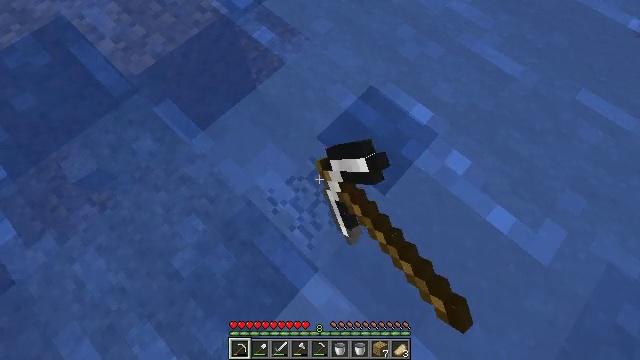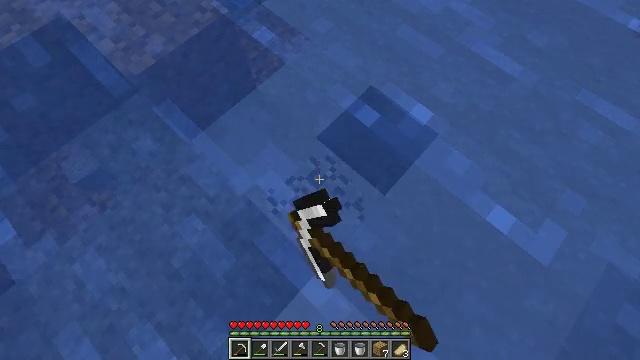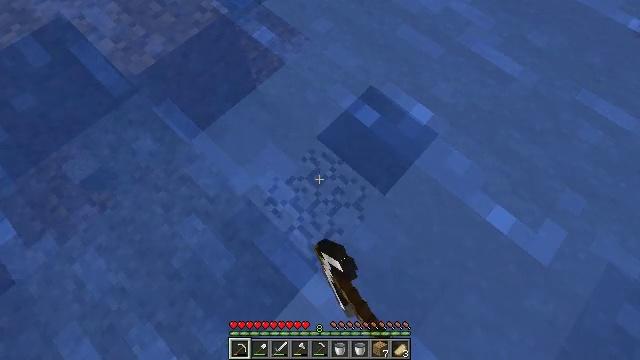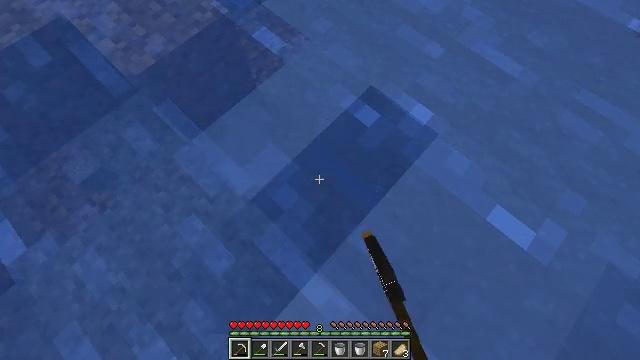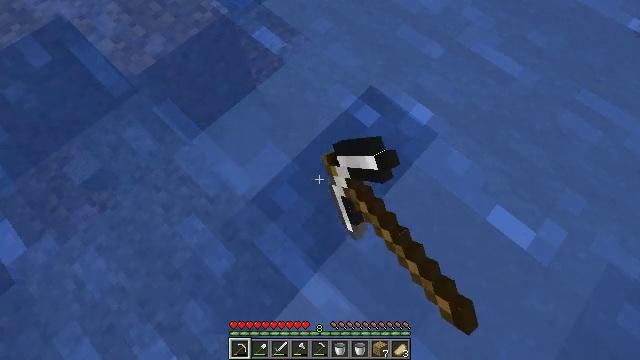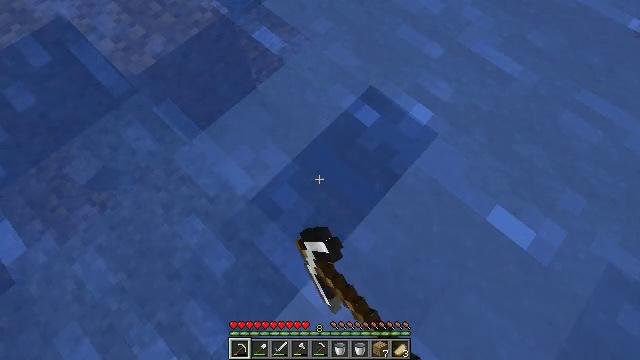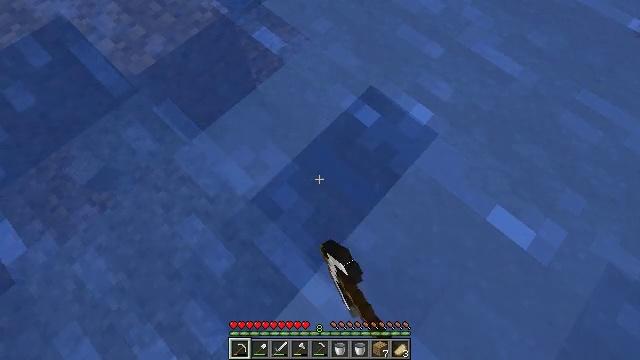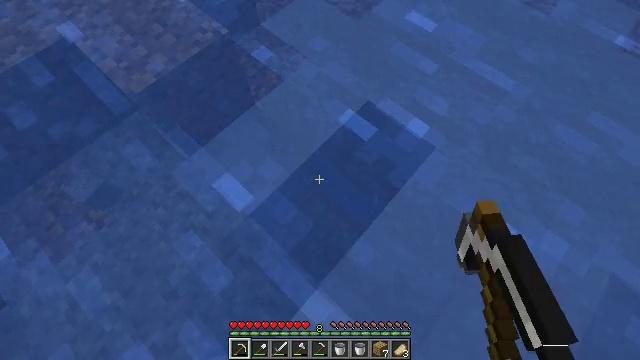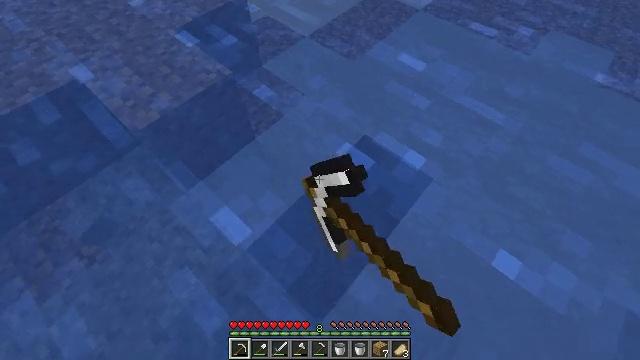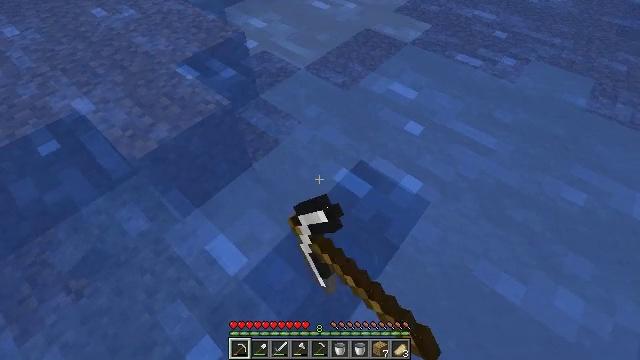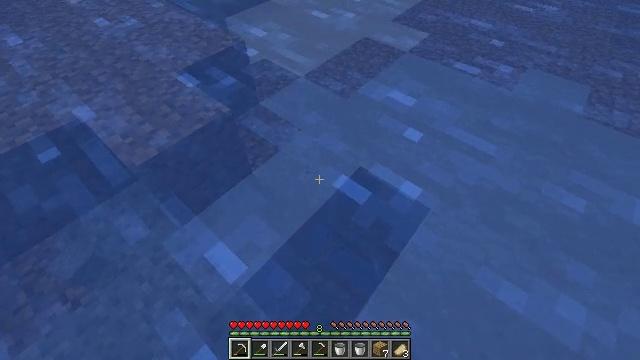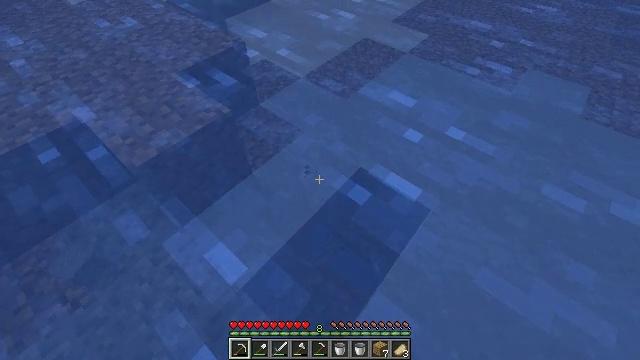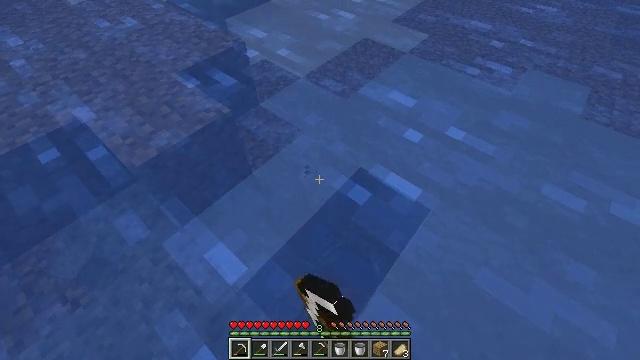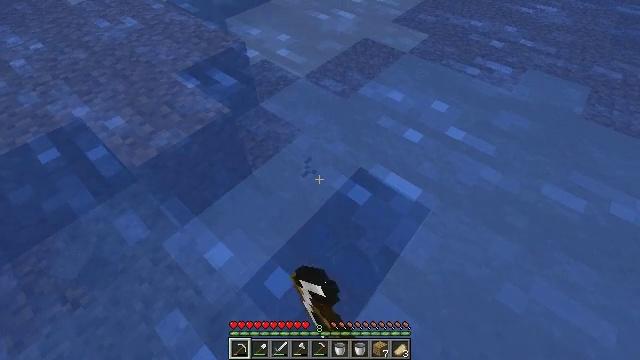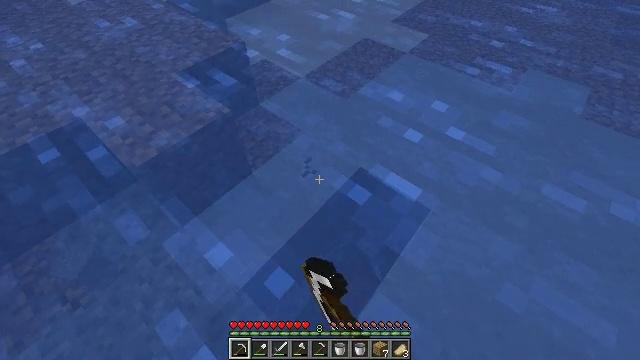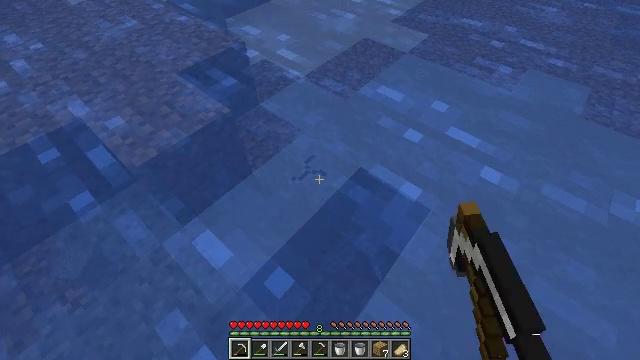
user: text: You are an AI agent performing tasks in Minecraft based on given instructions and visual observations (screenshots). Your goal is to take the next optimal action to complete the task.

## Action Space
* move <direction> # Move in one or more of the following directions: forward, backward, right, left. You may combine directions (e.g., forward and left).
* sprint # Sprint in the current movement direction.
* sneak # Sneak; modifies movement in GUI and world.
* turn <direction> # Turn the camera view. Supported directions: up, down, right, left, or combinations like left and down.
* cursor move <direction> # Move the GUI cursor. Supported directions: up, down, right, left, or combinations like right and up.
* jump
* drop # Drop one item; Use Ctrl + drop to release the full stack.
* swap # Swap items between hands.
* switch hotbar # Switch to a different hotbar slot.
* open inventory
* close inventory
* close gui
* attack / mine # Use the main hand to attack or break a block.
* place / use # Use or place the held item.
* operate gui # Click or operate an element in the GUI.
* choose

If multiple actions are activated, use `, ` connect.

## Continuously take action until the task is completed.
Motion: motion action
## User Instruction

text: Gather clay blocks.
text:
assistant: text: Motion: attack / mine
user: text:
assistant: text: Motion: attack / mine
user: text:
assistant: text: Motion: attack / mine
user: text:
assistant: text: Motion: attack / mine
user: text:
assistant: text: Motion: attack / mine
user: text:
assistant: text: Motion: attack / mine
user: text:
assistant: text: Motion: turn up, attack / mine
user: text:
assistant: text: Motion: turn up, attack / mine
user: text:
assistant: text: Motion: turn right and up, attack / mine
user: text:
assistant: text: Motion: turn up, attack / mine
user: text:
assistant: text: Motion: attack / mine
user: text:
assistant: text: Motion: attack / mine
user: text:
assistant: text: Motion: attack / mine
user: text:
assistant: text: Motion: attack / mine
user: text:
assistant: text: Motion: attack / mine
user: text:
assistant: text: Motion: attack / mine
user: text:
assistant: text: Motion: attack / mine
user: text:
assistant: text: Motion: attack / mine
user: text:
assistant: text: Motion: attack / mine
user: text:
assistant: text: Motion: attack / mine
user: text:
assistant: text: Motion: attack / mine
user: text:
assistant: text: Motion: attack / mine
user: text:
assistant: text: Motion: attack / mine
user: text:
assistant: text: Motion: attack / mine
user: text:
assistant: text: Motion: attack / mine
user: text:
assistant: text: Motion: attack / mine
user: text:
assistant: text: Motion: attack / mine
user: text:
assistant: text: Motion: attack / mine
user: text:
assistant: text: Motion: attack / mine
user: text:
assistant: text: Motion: attack / mine